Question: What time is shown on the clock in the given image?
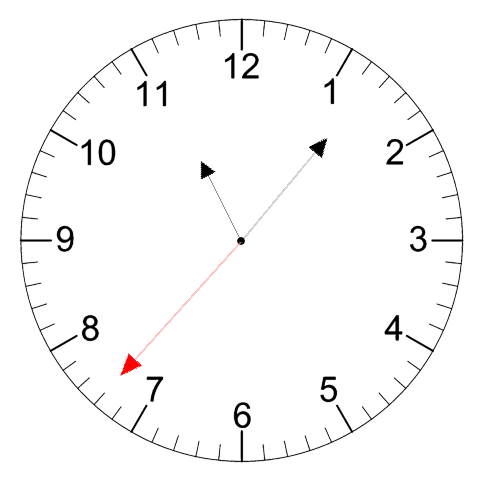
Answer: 11:06:37